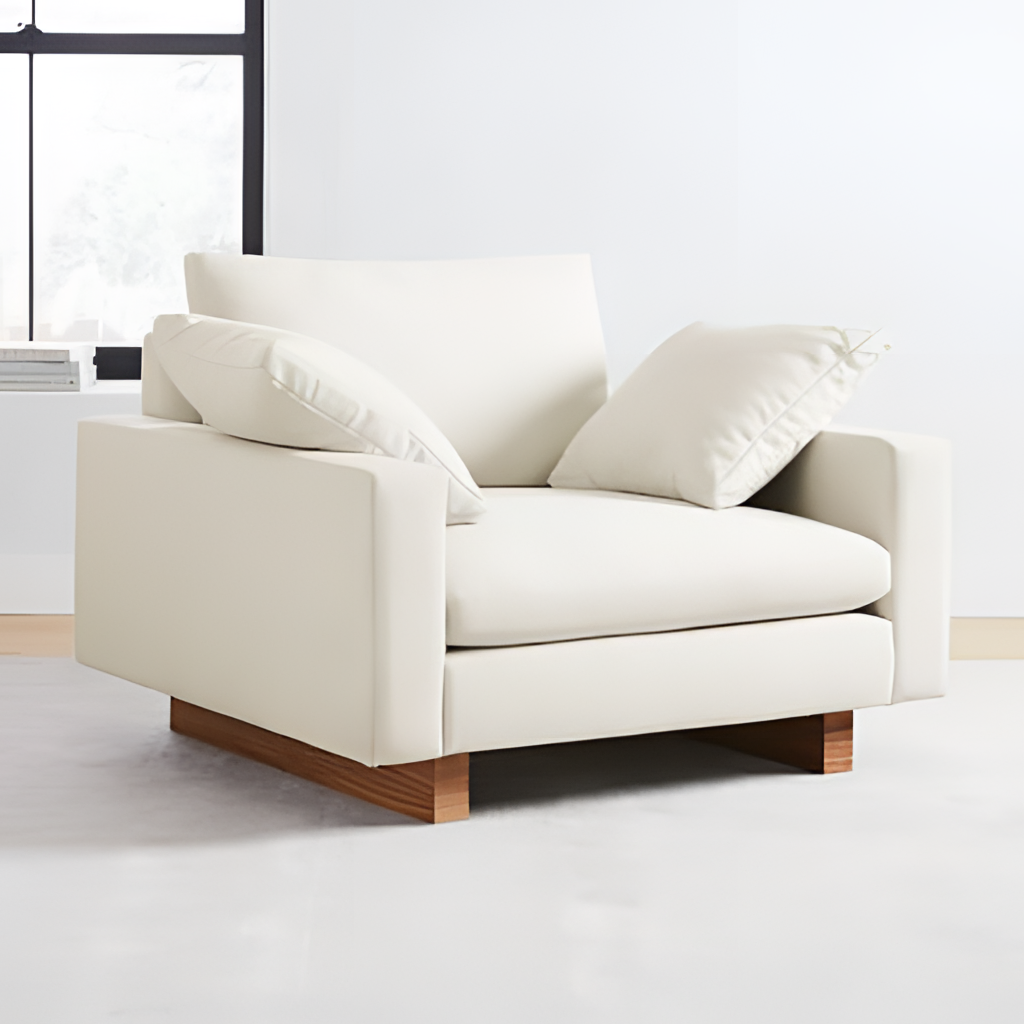
living room, cream fabric armchair, minimalist, paint wallpaper, with solid pattern, wood flooring, with plank pattern